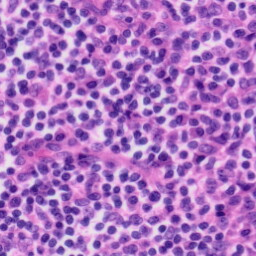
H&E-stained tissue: Tonsil